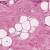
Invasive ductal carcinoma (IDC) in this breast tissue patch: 0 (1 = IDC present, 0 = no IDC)